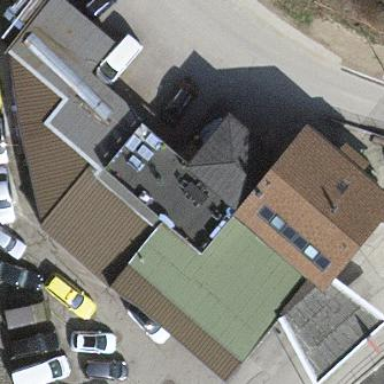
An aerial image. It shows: Building that houses car repair shop.